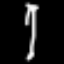
Label: pencil